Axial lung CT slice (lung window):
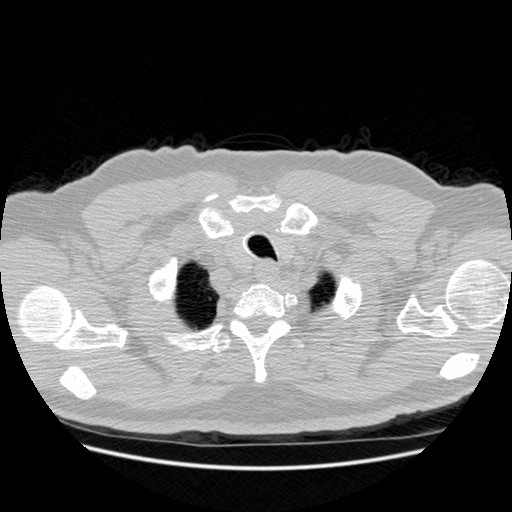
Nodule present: no